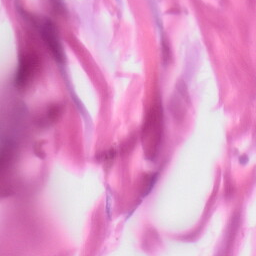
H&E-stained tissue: Skin